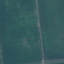
Label: AnnualCrop